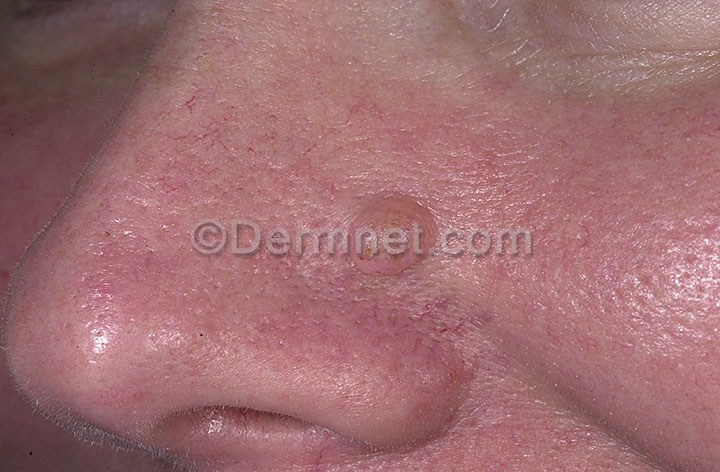
Disease: Actinic Keratosis Basal Cell Carcinoma and other Malignant Lesions